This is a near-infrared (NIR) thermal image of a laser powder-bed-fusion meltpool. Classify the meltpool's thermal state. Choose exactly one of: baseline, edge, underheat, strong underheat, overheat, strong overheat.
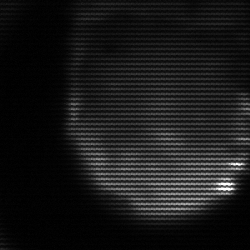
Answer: edge